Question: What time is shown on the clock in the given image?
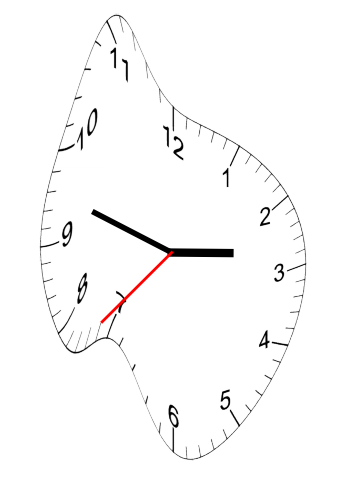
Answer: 02:47:37